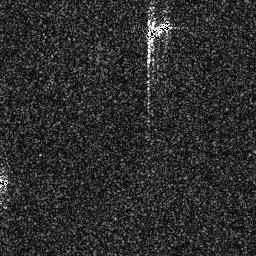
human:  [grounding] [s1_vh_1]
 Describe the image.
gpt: In the satellite image, there is  <ref>1 medium ship </ref> <box>[[55, 7, 67, 16, 0]]</box> located at top.